Field crop: maize
Growth stage: 1
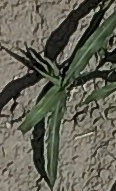
Species: sorghum